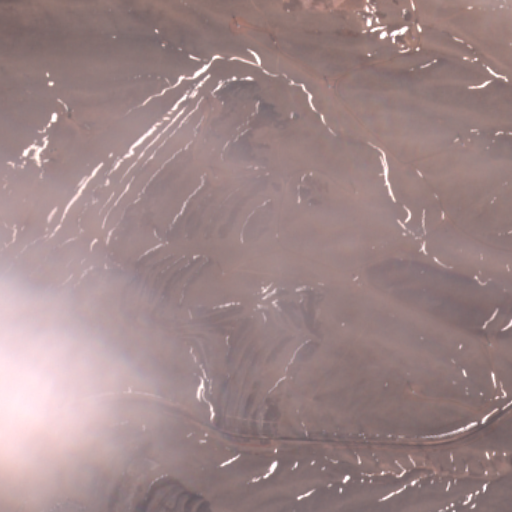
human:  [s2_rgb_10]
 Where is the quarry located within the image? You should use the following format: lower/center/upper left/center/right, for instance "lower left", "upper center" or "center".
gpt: There is no quarry in the image.